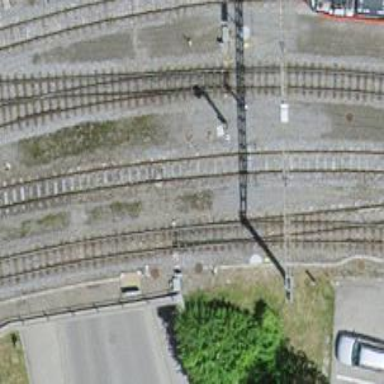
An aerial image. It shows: Narrow-gauge railway track with one electrified contact line.